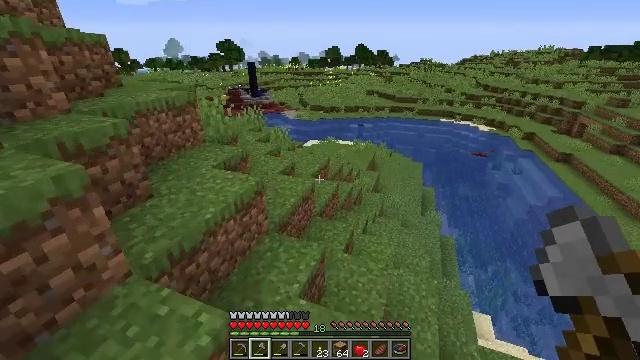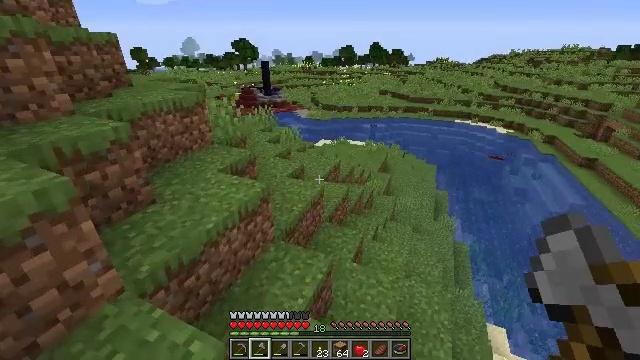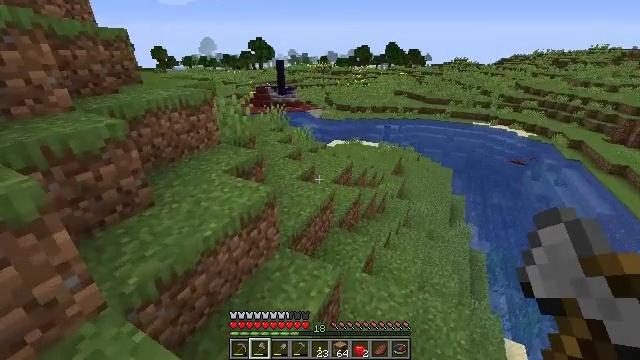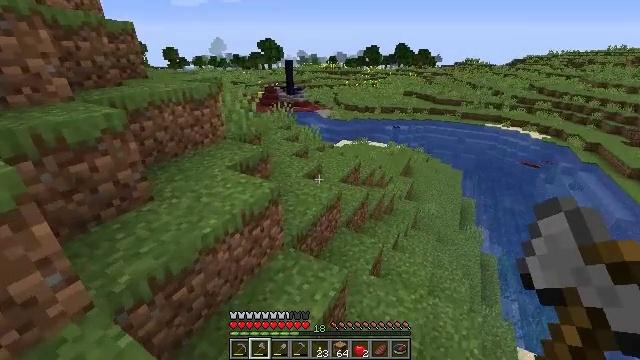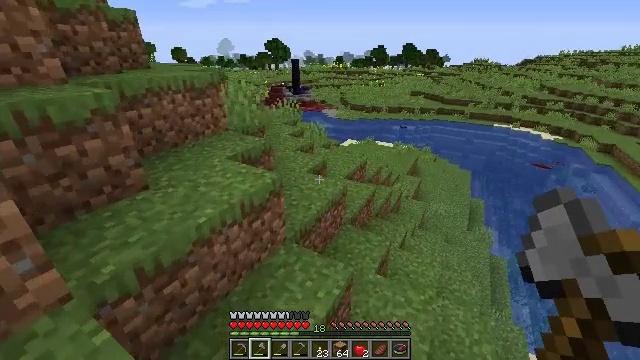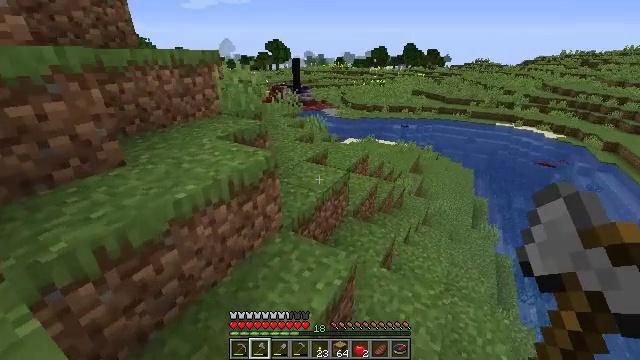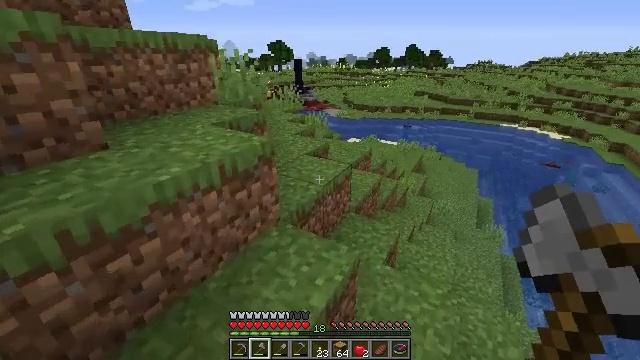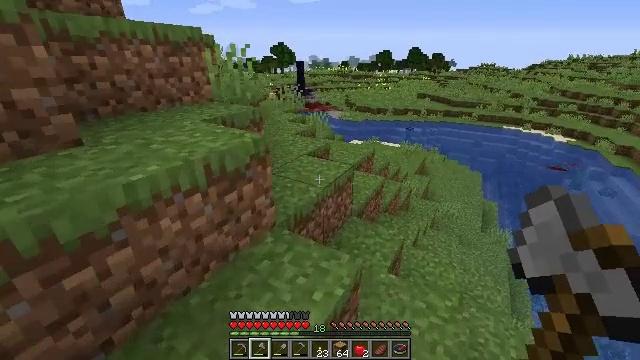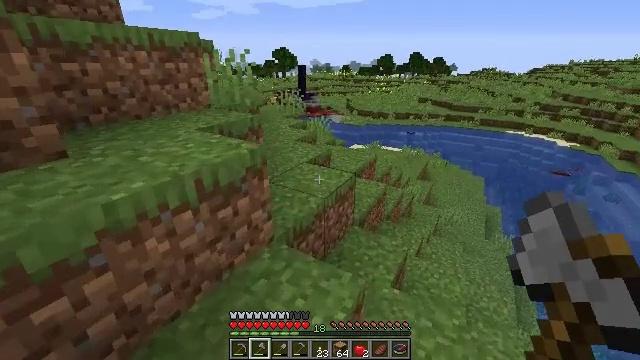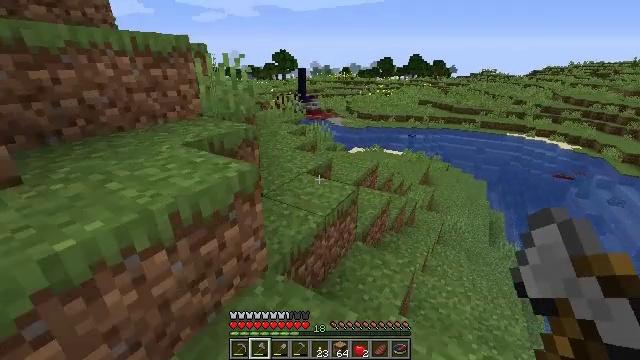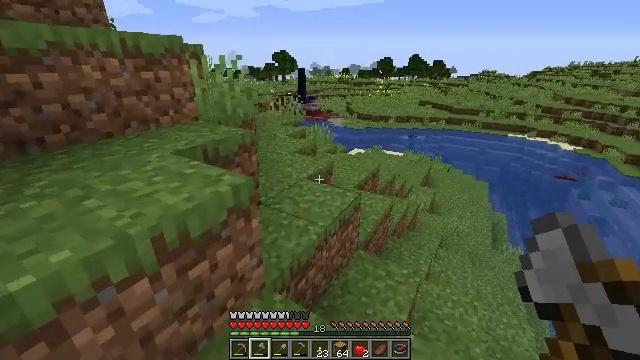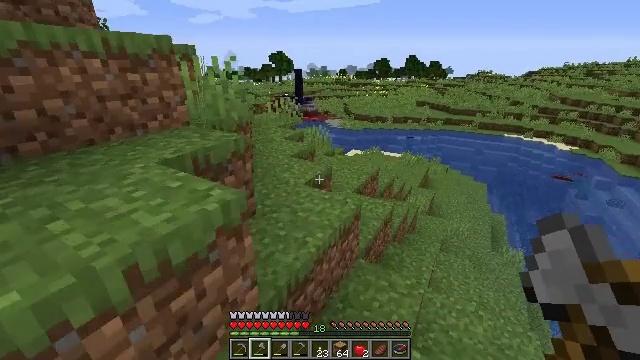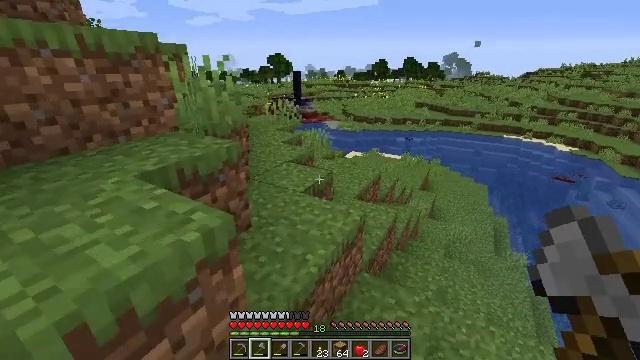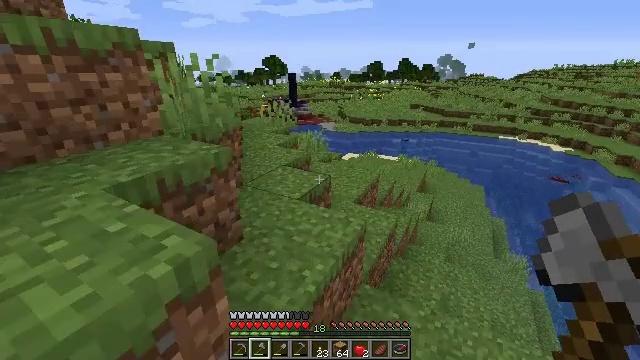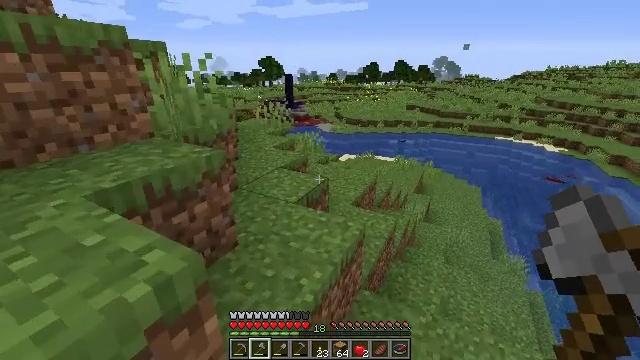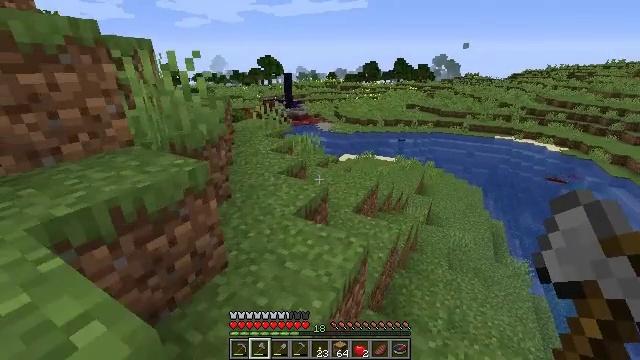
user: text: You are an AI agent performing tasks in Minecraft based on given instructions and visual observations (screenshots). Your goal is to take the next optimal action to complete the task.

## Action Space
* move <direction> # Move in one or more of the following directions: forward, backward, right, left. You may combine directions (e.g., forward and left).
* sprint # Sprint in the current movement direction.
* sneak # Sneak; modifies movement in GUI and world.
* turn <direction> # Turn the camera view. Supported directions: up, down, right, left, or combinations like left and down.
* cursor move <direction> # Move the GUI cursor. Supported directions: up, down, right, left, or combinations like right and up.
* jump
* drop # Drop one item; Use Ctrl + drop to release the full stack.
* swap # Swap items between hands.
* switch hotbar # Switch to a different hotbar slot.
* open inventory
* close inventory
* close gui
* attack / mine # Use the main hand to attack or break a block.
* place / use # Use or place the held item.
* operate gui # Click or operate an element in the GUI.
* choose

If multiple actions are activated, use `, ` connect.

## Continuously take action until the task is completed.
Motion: motion action
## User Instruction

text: Collect cracked stone bricks from ruins.
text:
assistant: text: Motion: move forward, turn left
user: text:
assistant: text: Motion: move forward, turn left
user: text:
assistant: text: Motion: move forward, turn left
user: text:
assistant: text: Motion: move forward, turn left
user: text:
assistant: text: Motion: move forward
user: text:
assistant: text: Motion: move forward
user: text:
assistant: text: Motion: move forward
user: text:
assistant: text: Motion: move forward
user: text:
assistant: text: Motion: move forward
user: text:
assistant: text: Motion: move forward
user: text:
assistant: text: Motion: move forward
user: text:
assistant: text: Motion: move forward
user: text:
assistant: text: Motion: move forward
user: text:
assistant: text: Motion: move forward
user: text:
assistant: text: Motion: move forward
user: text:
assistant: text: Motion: move forward
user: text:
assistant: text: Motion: move forward
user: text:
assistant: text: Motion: move forward
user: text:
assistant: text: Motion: move forward
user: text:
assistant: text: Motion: move forward
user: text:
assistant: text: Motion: move forward
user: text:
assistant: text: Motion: move forward, turn left
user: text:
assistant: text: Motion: move forward, turn left
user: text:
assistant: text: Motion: move forward, turn left
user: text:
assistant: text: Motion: move forward
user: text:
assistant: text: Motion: move forward
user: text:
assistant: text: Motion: move forward
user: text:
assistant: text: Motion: move forward
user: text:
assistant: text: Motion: move forward
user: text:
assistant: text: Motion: move forward